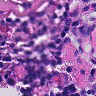
Metastatic tissue present: no